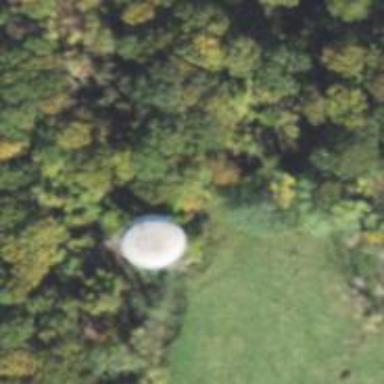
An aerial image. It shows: Water tower that is man-made.